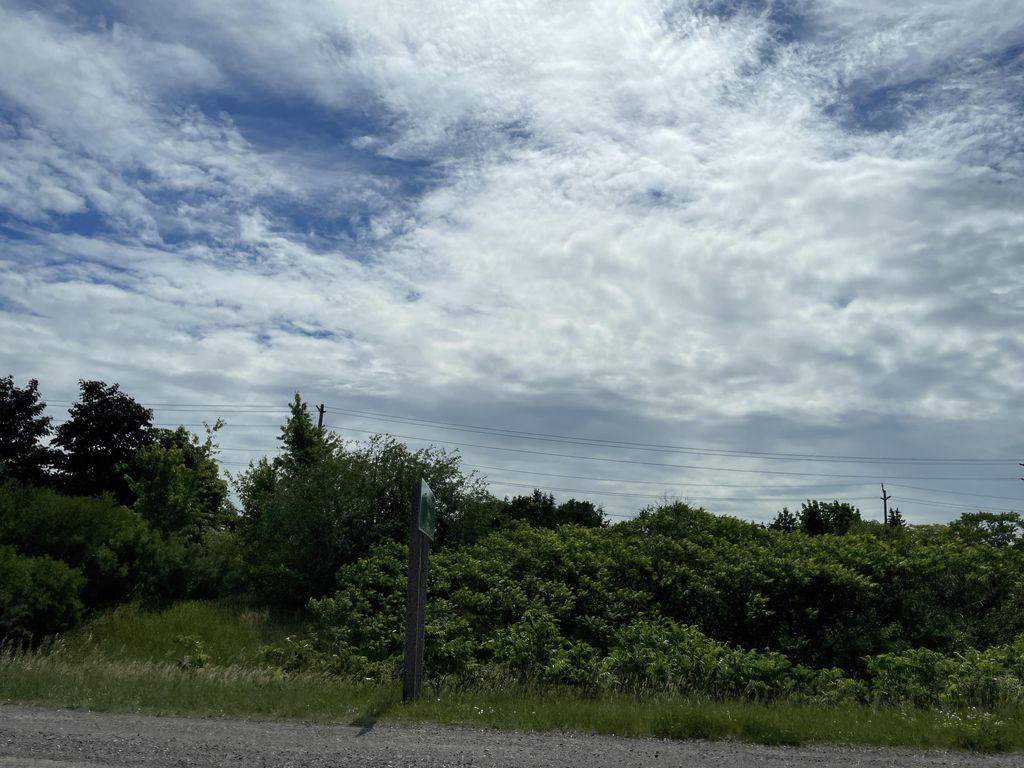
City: kitchener-waterloo